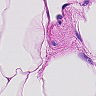
Metastatic tissue present: no